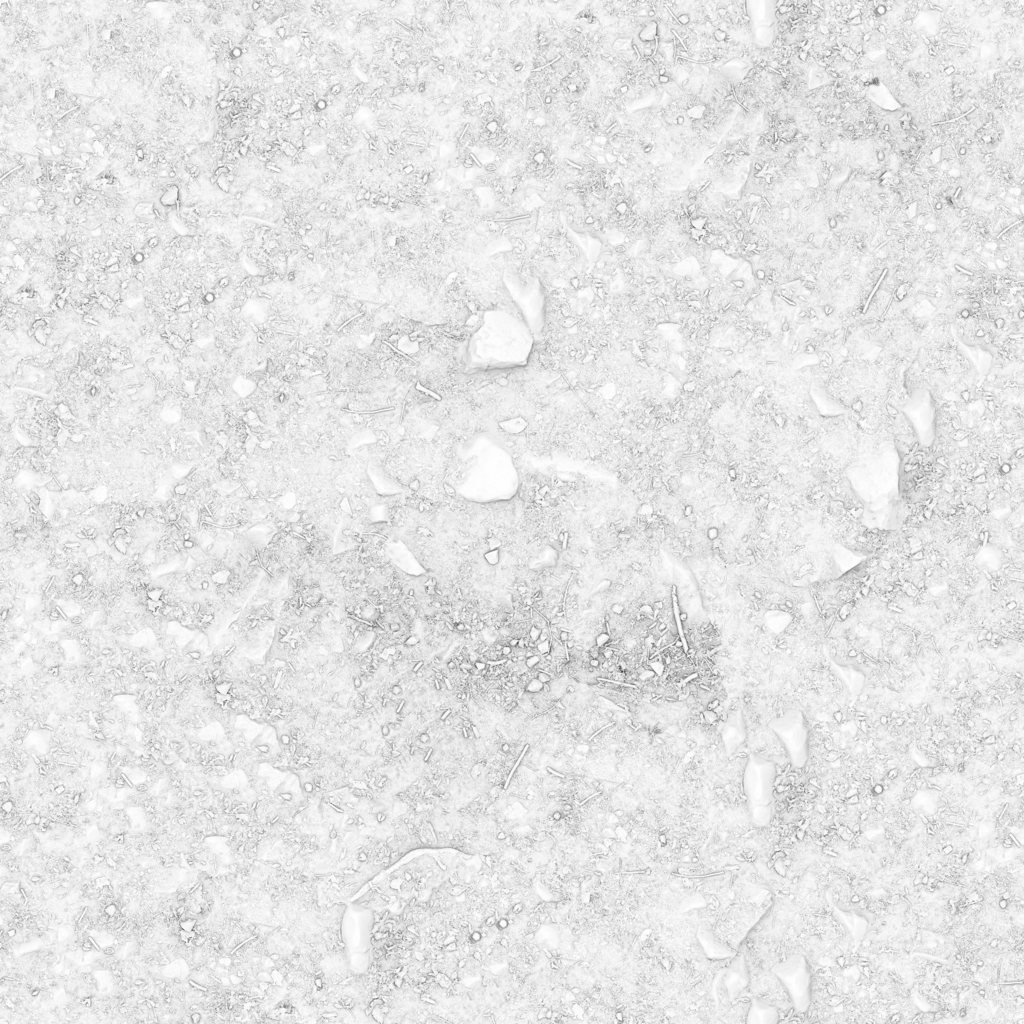
Texture map type: AmbientOcclusion